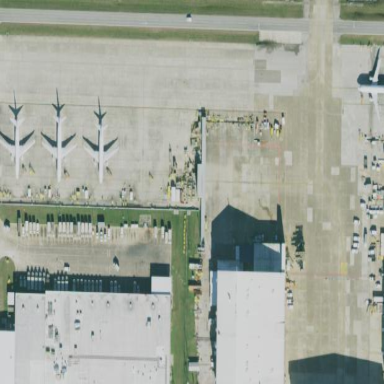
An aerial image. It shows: Apron at the airport.